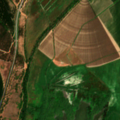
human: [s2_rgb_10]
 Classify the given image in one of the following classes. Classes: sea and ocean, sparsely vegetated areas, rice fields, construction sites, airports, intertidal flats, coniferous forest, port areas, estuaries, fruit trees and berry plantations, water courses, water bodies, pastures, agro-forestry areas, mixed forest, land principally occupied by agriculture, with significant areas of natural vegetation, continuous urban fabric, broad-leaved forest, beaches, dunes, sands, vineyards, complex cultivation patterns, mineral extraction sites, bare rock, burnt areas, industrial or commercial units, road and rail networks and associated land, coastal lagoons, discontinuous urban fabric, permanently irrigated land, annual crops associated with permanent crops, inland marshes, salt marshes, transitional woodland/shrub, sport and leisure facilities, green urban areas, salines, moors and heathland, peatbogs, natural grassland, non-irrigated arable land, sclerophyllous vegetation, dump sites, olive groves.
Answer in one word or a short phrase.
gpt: permanently irrigated land, land principally occupied by agriculture, with significant areas of natural vegetation, broad-leaved forest, inland marshes